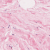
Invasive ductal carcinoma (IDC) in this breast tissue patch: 0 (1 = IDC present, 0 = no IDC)